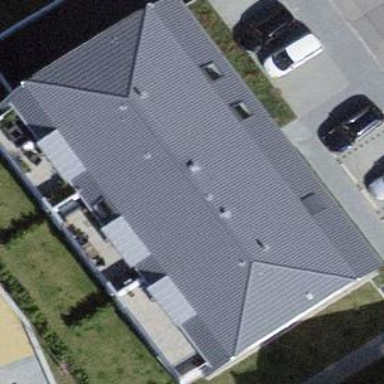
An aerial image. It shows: Beige apartment building with hipped metal roof oriented along its structure.